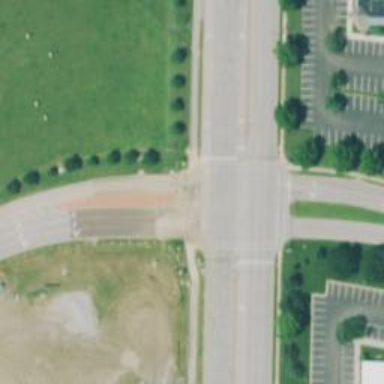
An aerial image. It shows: Left road marking is visible in the image.